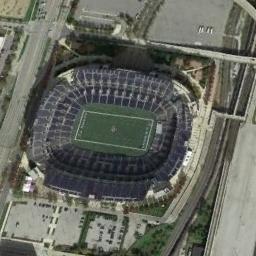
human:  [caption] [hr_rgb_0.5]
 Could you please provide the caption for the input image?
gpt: The stadium is next to some roads and grass .

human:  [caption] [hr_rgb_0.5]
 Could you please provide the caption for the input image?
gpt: There is a green lawn on one side of this stadium .

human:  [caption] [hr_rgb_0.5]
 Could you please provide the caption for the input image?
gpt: There are some roads beside the stadium .

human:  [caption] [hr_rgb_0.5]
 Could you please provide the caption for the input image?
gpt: Oval stadium surrounded by concrete floor and road .

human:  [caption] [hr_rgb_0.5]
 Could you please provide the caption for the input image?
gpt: The stadium is beside a railway .